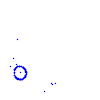
Particle: kaon